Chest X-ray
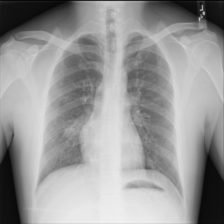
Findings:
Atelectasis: negative
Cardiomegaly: negative
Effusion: negative
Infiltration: negative
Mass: negative
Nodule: negative
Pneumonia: negative
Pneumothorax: negative
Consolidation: negative
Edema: negative
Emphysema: negative
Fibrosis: negative
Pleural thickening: negative
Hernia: negative